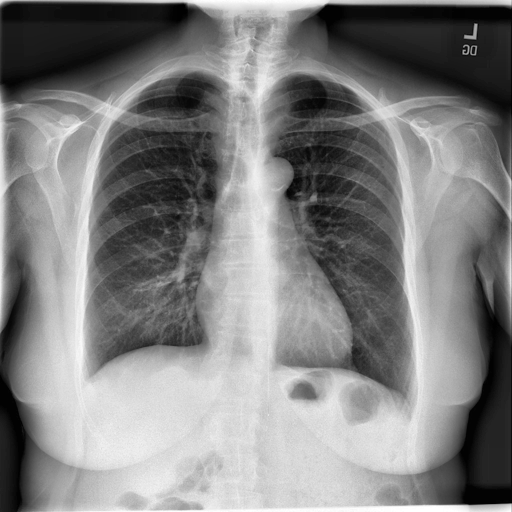
Finding: NORMAL